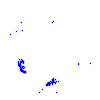
Particle: kaon